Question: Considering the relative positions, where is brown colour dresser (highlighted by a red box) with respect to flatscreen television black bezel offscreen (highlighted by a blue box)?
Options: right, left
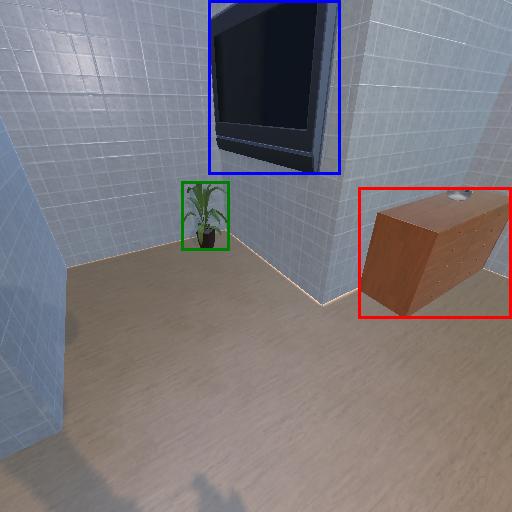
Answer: right